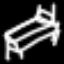
Label: bed